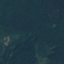
Label: Forest